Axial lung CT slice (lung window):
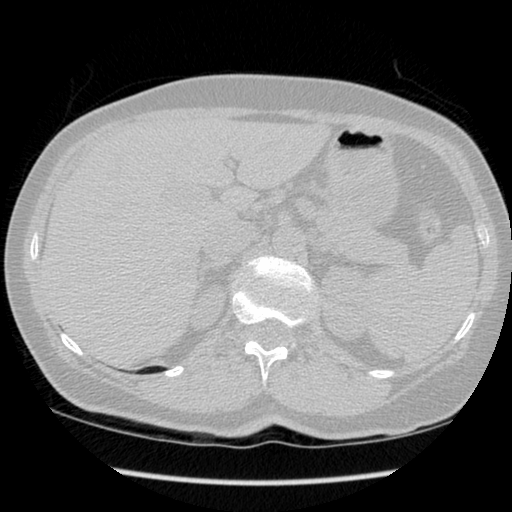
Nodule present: no